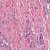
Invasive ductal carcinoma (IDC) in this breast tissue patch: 1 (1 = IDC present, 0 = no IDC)